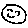
Label: smiley face